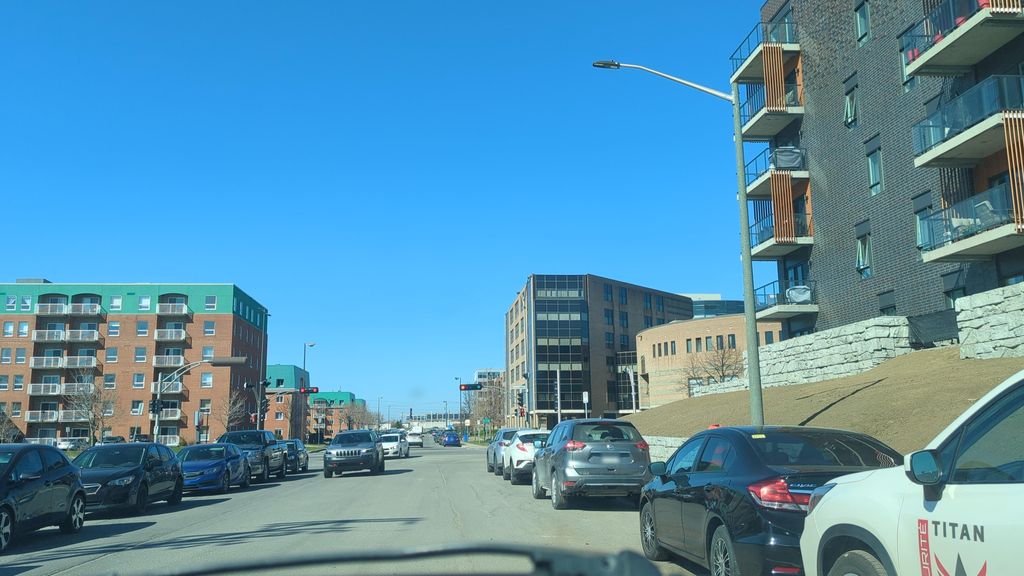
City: quebec_city